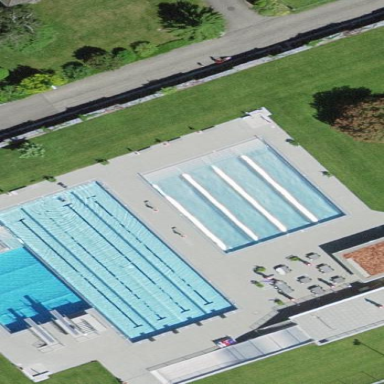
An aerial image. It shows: Swimming pool located in leisure land.